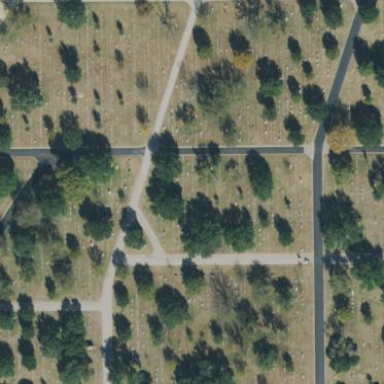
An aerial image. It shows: Graveyard.